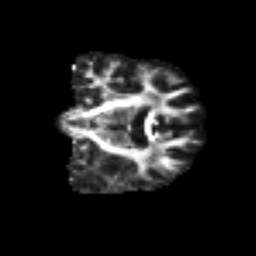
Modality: FA
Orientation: coronal
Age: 39
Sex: male
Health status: ill
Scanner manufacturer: siemens
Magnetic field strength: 3 T
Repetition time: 8.7 s
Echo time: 0.11 s